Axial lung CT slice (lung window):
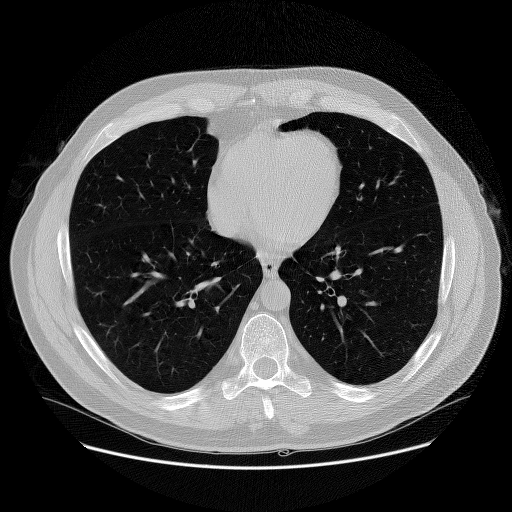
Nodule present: no